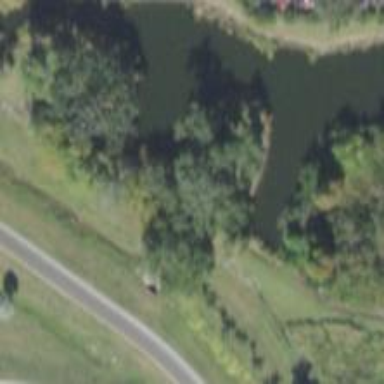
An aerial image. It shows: Pond surrounded by natural water.